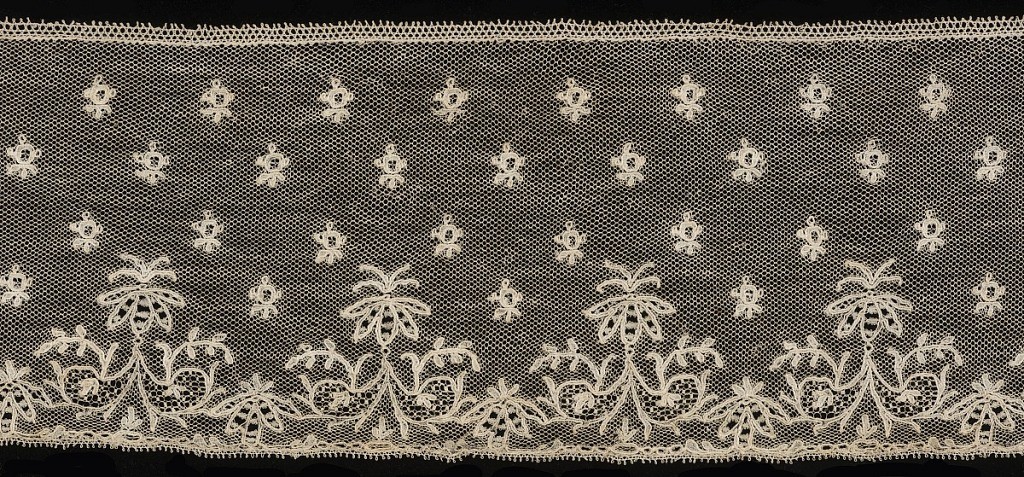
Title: Border
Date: early 19th century
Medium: linen Technique: bobbin lace, Mechlin style
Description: Straight border of Mechlin lace with a design of buds sprinkled over the field, and a border of conventionalized ornament.